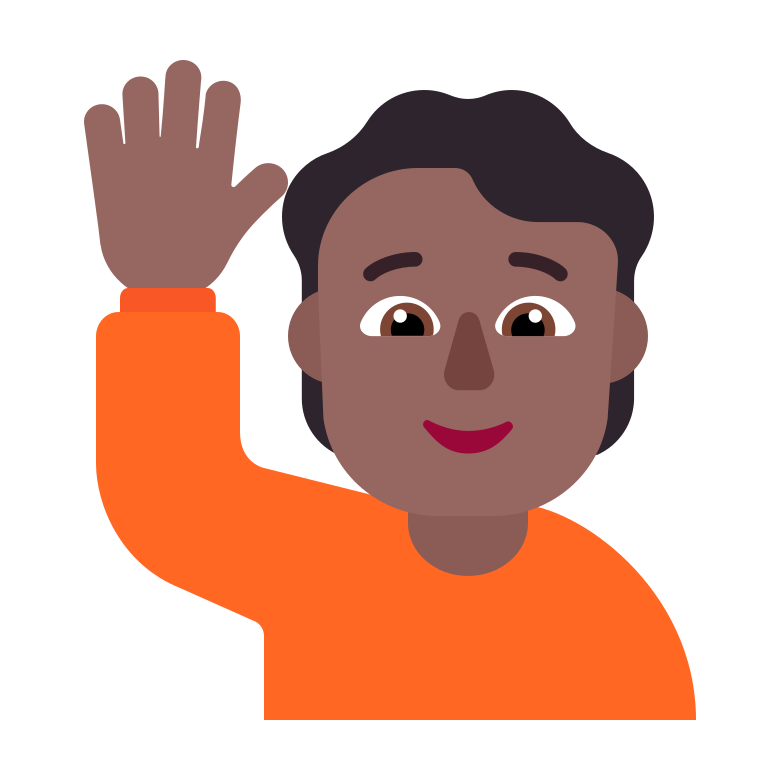
person raising hand flat  dark